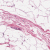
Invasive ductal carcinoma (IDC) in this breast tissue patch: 0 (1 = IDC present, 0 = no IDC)